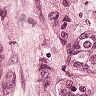
Metastatic tissue present: yes